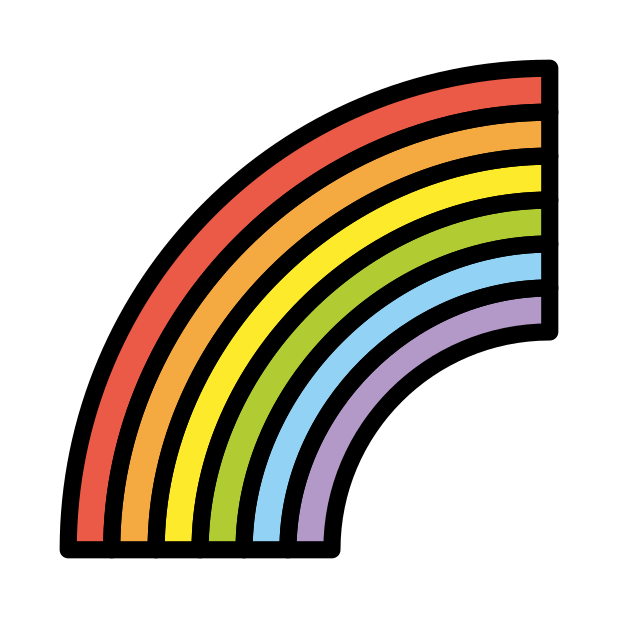
Emoji: 🌈
Name: rainbow
Unicode: 0x1f308